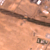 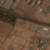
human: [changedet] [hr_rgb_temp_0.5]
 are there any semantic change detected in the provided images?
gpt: The urbanization process is extended on both sides of the road.